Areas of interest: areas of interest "Qujing Zonghe Motor Vehicle Testing Station"
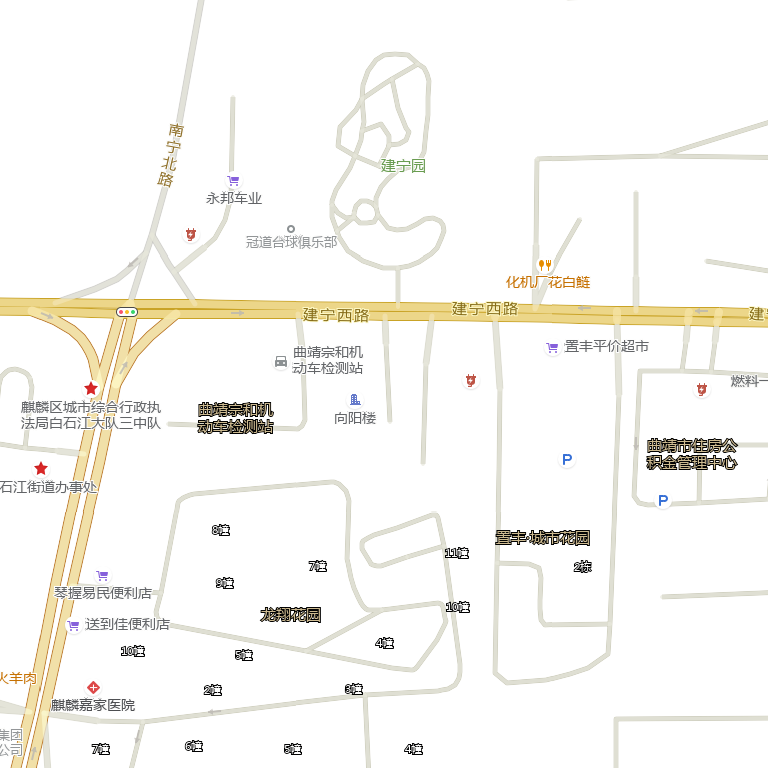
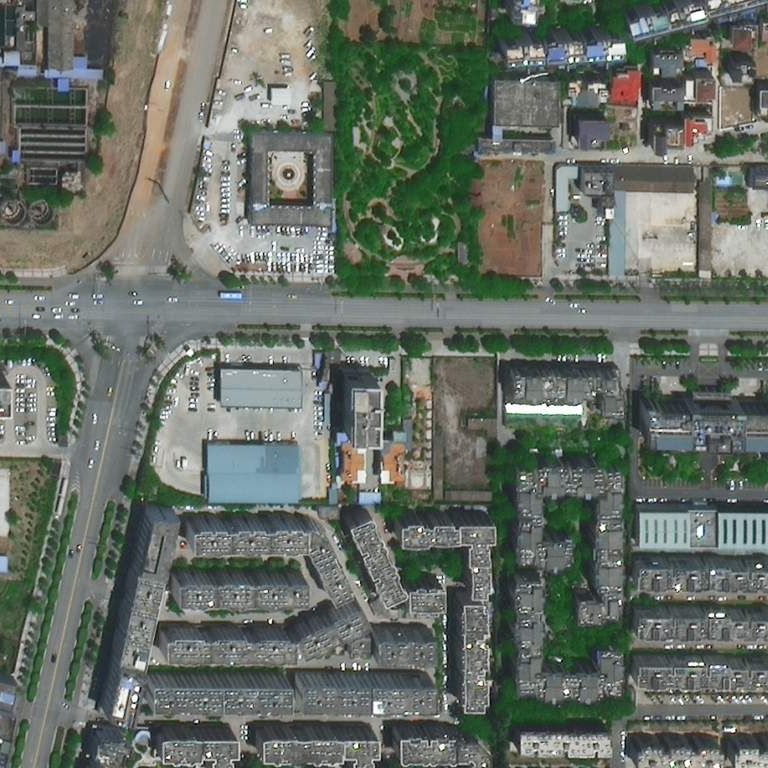